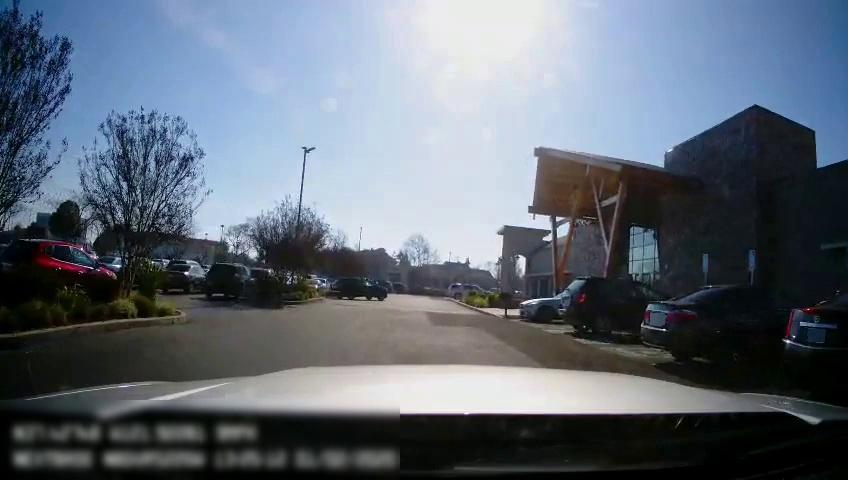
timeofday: Day
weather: Sunny
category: Drivable Space
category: Vehicles | Car
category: Vehicles | Car
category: Vehicles | Car
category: Vehicles | SUV
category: Vehicles | SUV
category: Vehicles | SUV
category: Vehicles | SUV
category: Vehicles | Car
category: Vehicles | SUV
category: Vehicles | Car
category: Vehicles | Car
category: Vehicles | SUV